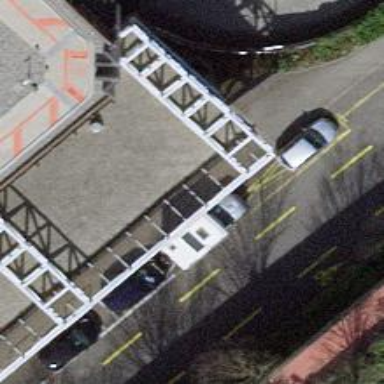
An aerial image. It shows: Public surveillance infrastructure.